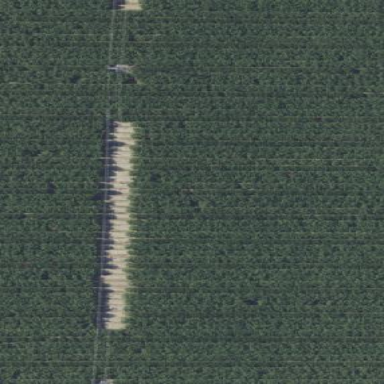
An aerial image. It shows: Almond orchard with rows of almond trees.